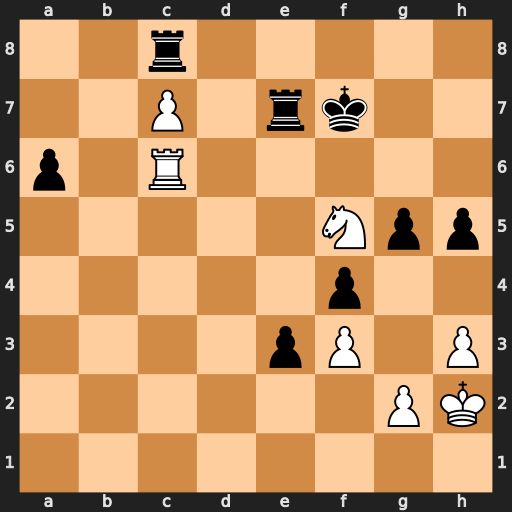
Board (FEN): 2r5/2P1rk2/p1R5/5Npp/5p2/4pP1P/6PK/8
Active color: w
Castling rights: -
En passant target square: -
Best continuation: Nd6+ Kg7 Nxc8 Rxc7 Rxc7+